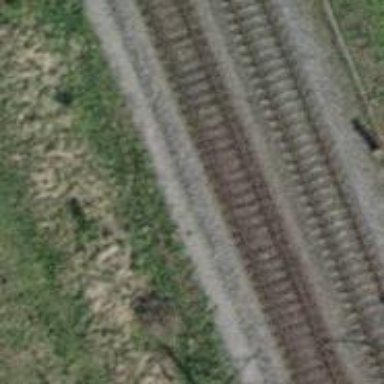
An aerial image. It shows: Single-track railway with electrified contact lines.